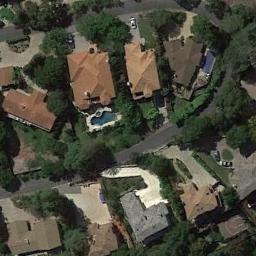
Label: residential